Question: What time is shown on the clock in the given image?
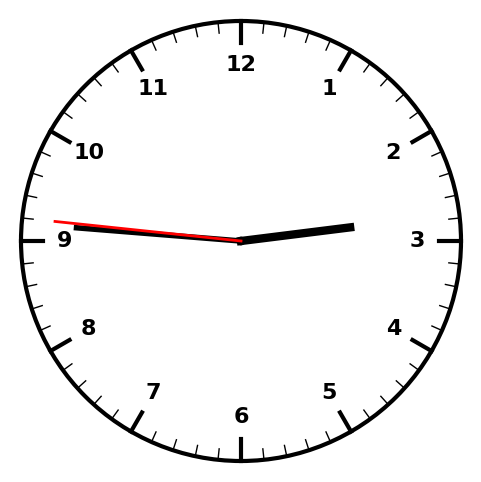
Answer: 02:45:46